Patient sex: F
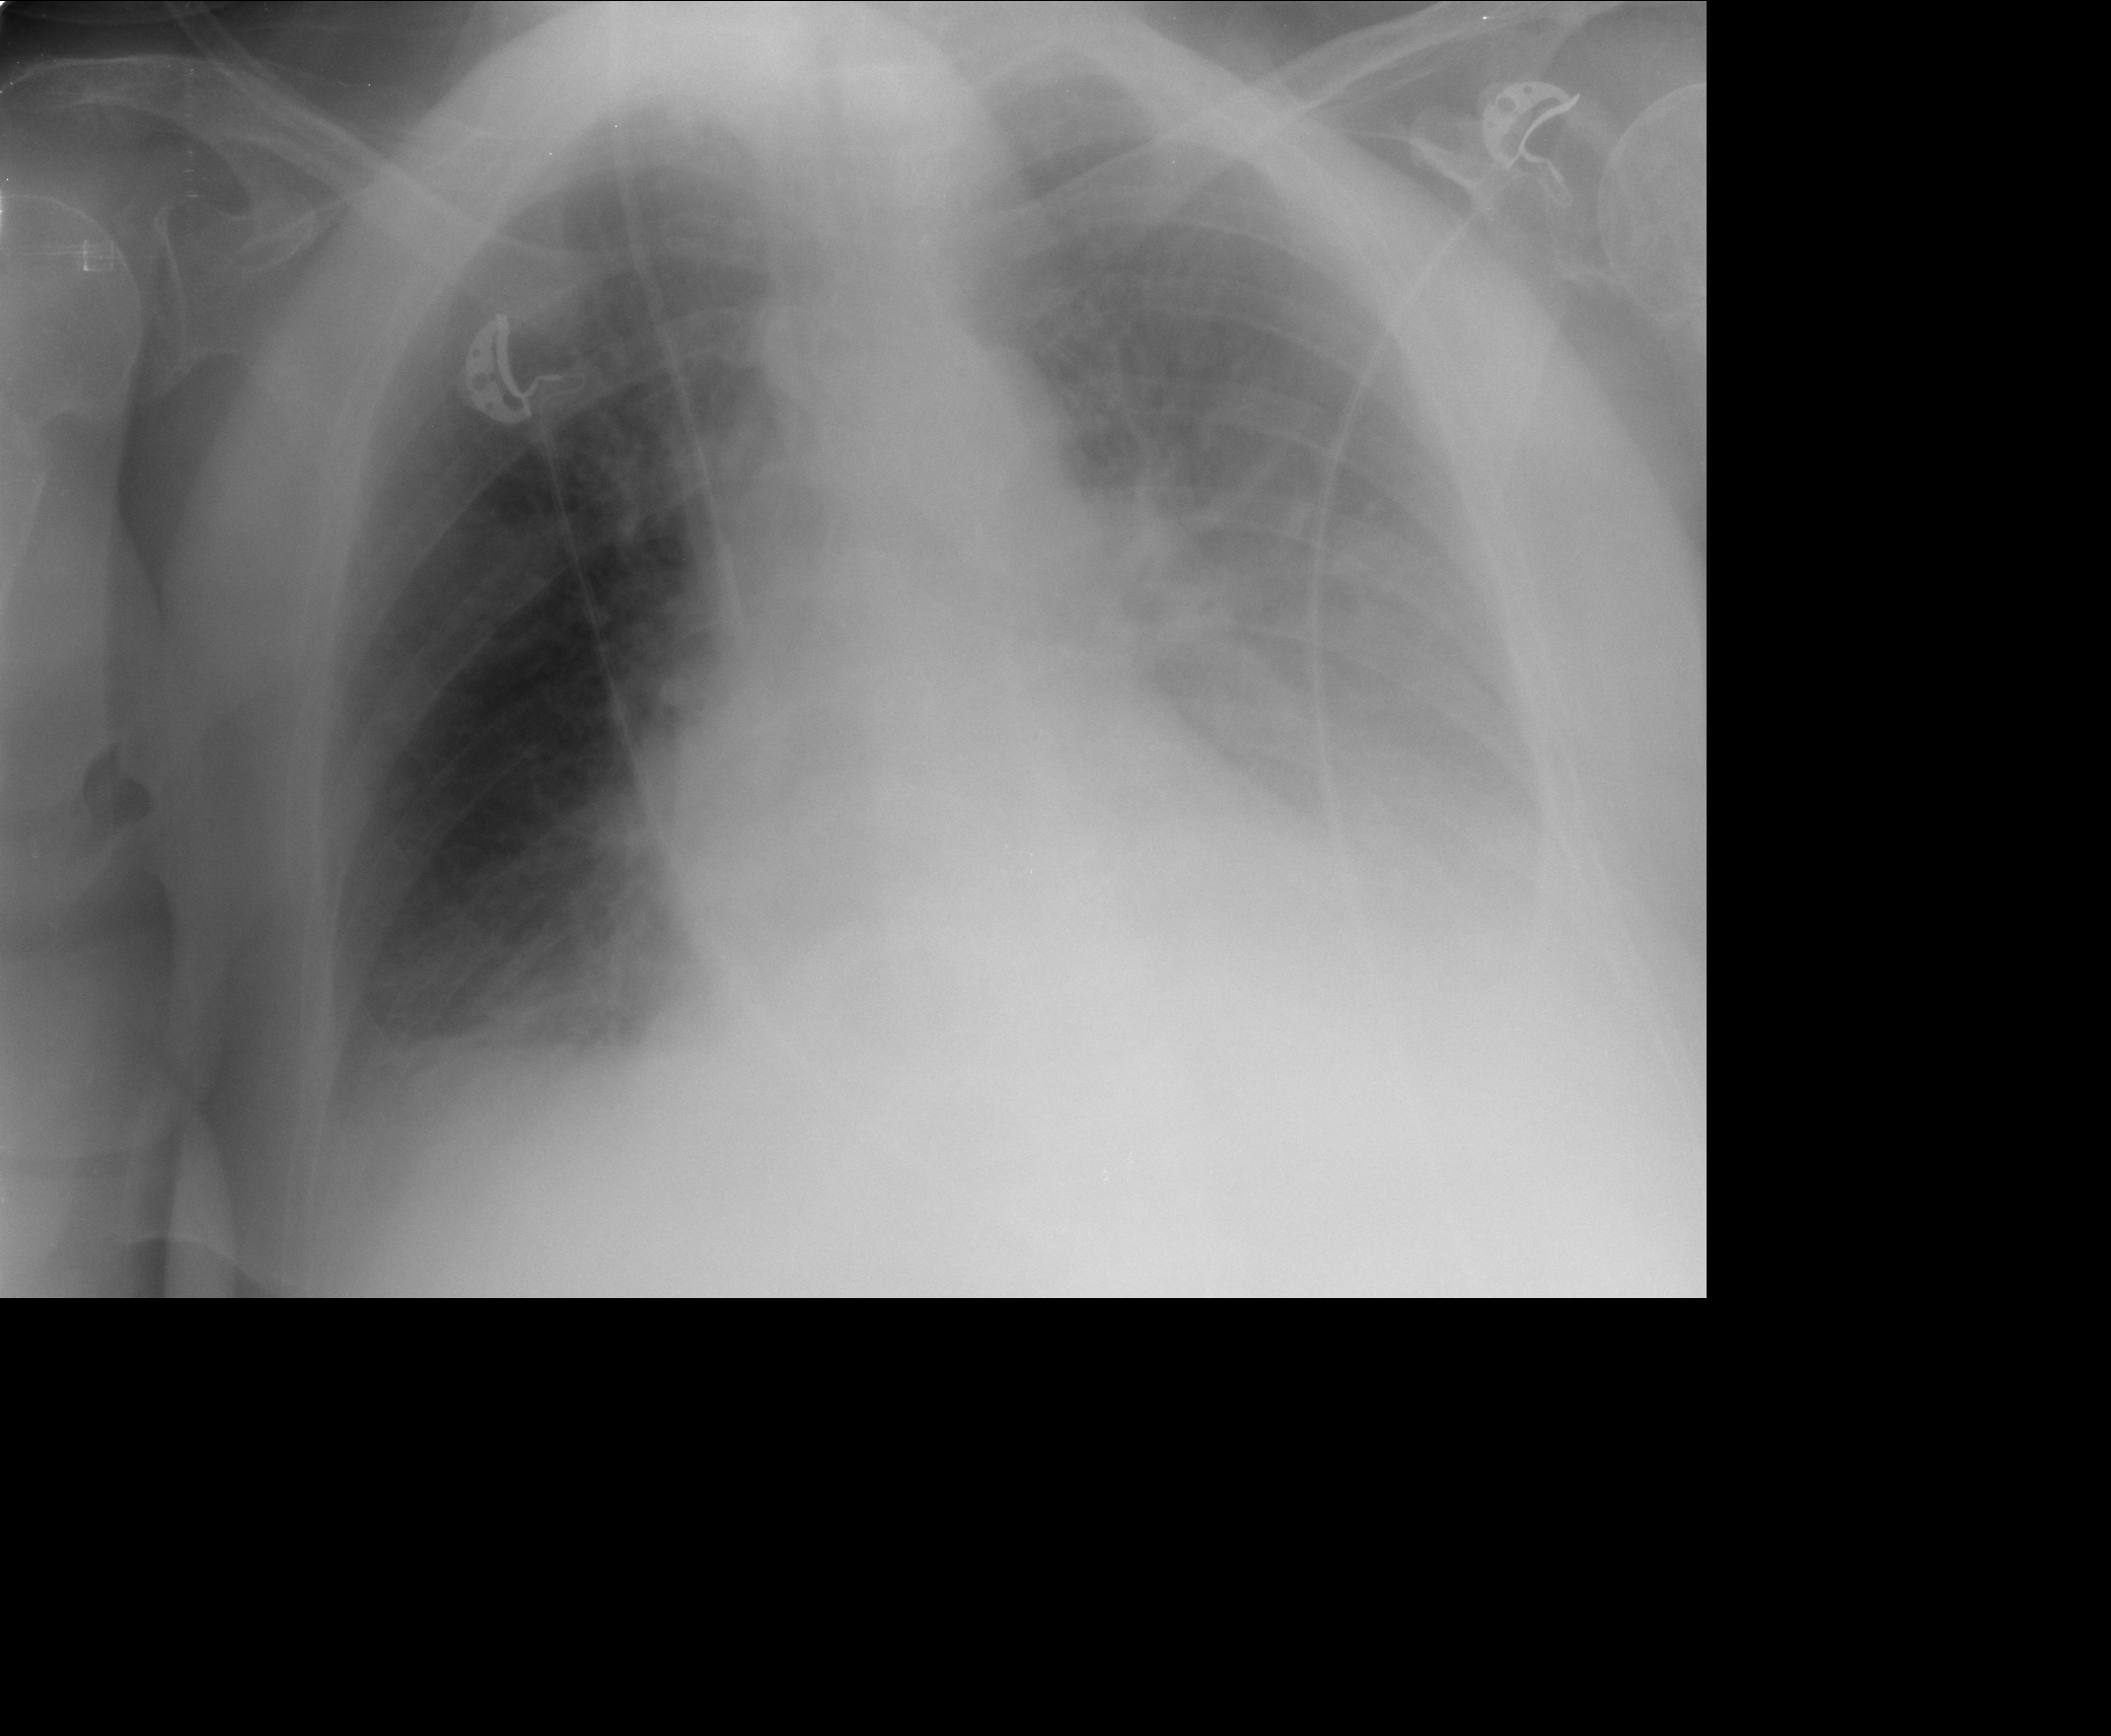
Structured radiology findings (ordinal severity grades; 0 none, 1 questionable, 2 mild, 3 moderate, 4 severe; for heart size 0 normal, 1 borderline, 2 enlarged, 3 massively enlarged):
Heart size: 2
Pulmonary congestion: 0
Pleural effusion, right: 0
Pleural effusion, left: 3
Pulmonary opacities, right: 0
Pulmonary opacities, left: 0
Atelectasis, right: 0
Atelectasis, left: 2